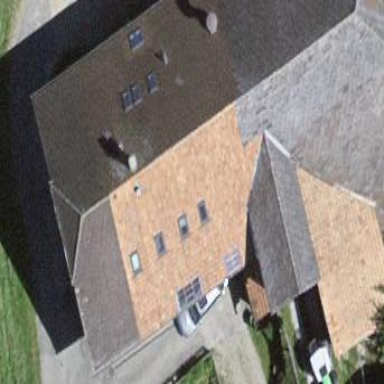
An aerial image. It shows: Farm building.